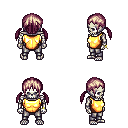
a pixel art fantasy rpg character, male body template, skeleton, gold chest armor, metal pants, white blonde twin-tailed hairstyle, bracelets, four views (front, back, left, right), 2x2 character sprite sheet, small pixel art, hard edges, no anti-aliasing